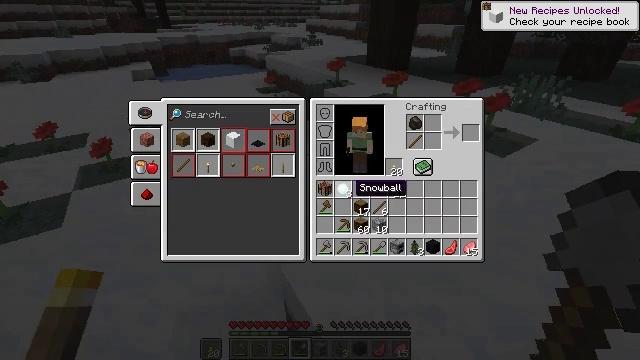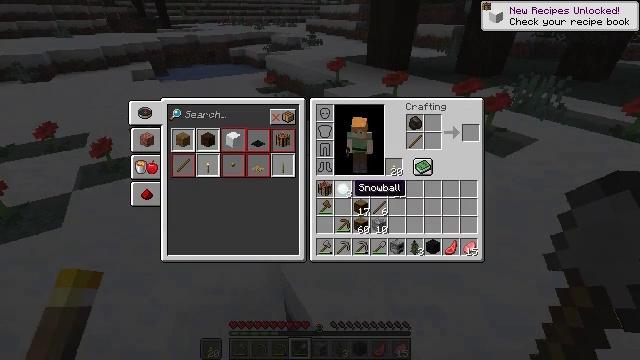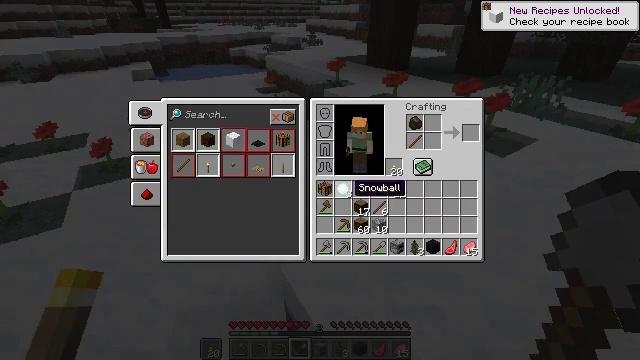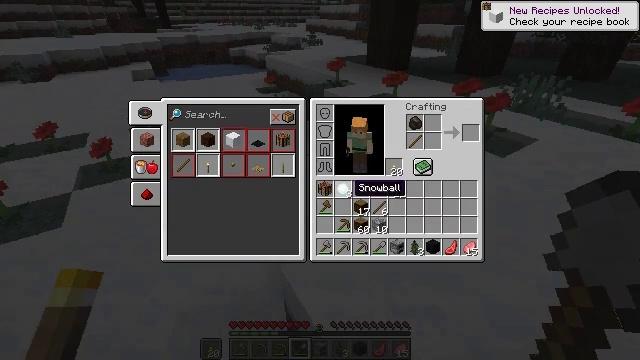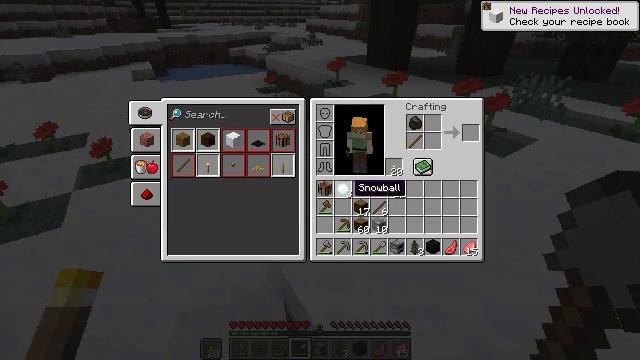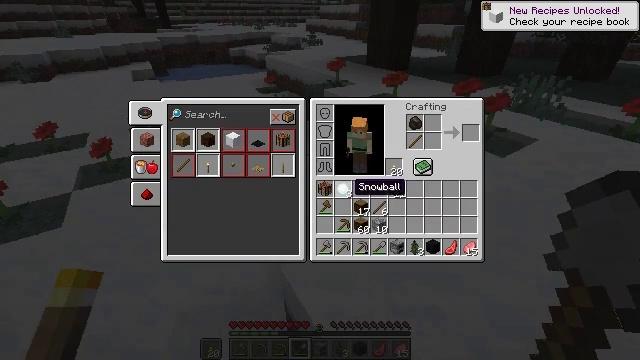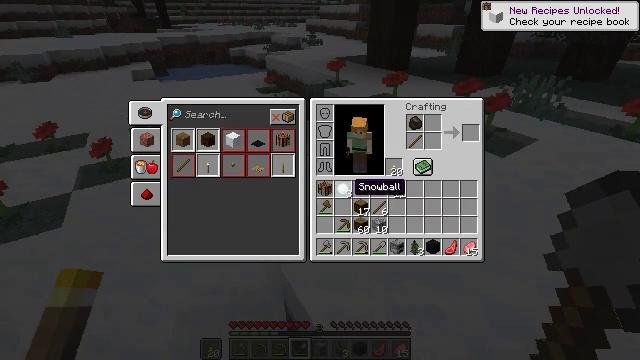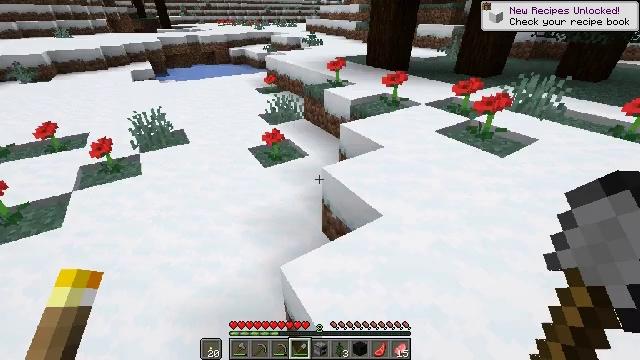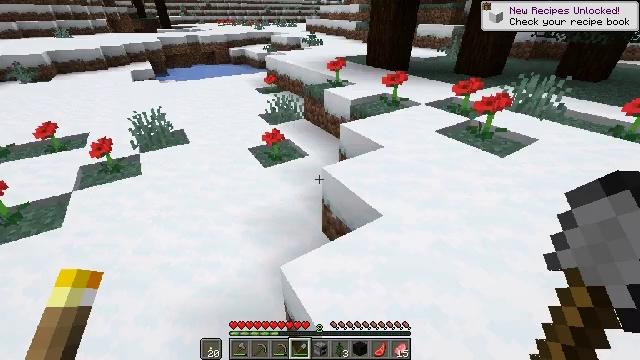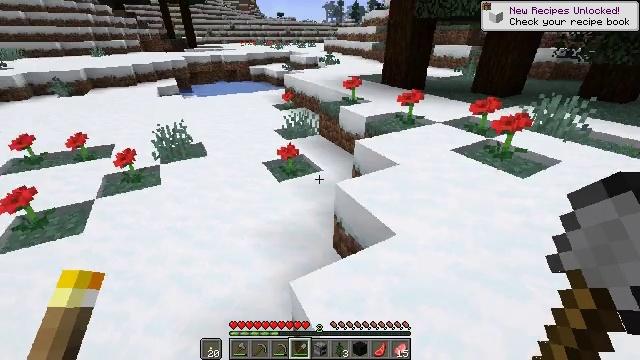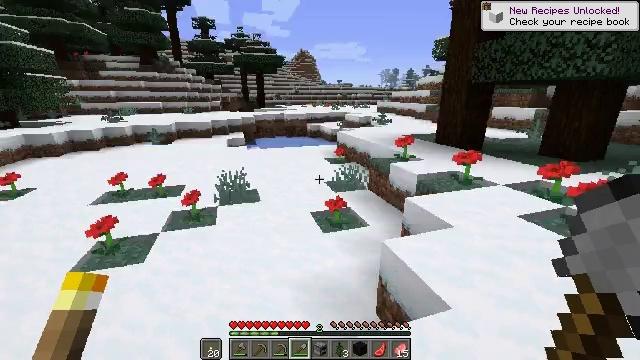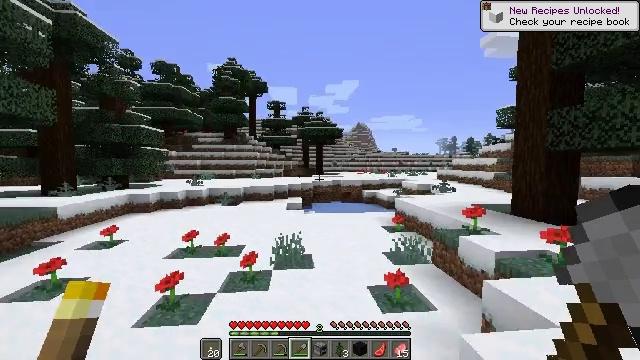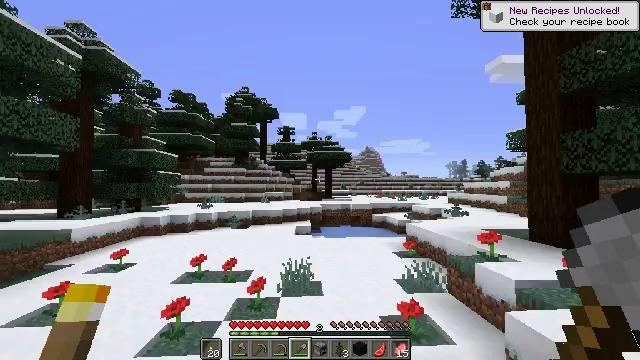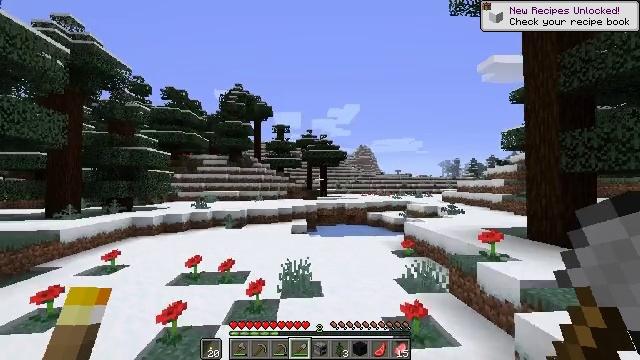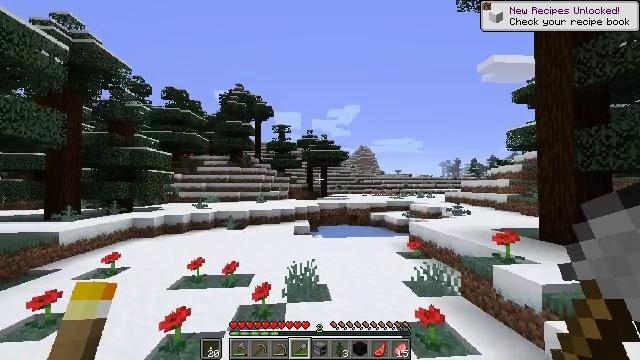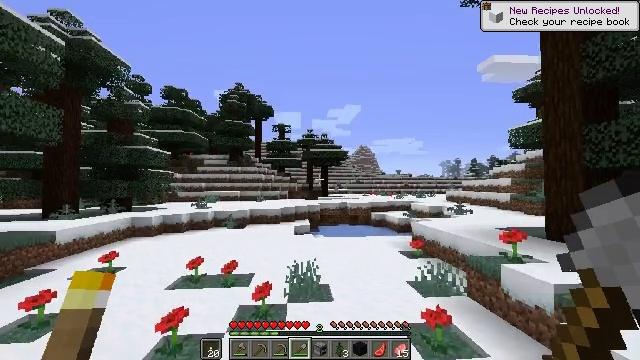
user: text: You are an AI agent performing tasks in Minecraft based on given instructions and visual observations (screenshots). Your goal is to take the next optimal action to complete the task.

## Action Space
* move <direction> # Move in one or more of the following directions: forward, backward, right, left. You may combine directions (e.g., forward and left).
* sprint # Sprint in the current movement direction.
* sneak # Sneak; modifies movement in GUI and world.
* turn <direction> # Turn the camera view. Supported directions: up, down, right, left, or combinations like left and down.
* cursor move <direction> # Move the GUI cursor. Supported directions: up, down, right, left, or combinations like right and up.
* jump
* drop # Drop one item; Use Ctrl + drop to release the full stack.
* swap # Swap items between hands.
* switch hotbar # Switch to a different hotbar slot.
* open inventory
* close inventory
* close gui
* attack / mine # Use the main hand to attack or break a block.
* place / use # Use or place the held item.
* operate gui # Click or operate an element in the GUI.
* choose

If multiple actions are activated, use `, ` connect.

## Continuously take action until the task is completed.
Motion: motion action
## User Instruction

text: Break the snow block.
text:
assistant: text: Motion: no_op
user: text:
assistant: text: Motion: no_op
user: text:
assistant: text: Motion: no_op
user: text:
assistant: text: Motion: no_op
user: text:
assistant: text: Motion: no_op
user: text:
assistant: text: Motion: no_op
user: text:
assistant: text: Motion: close inventory
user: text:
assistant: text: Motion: close inventory
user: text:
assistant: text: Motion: turn left and up
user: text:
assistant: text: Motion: turn left and up
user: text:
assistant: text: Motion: move forward and move left, turn left and up
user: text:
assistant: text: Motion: move forward and move left, turn left and up
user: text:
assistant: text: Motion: move forward and move left, turn right
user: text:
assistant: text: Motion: move forward
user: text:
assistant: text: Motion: move forward
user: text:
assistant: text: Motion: move forward
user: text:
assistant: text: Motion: move forward
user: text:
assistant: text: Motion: move forward, turn right and down
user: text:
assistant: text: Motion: move forward, turn right and down
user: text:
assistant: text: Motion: move forward, turn down
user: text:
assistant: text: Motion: move forward
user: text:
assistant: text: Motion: move forward
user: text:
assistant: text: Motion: move forward
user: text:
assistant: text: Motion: move forward
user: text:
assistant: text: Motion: move forward
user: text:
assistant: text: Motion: move forward
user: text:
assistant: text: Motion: move forward
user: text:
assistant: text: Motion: move forward
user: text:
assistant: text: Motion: move forward
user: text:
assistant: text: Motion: move forward